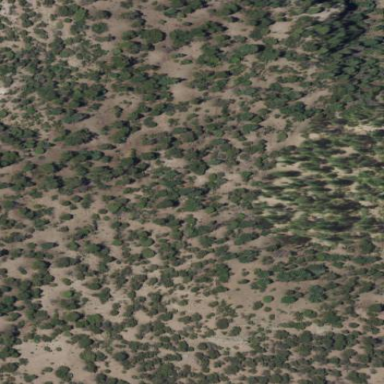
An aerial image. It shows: Area covered in scrub vegetation.